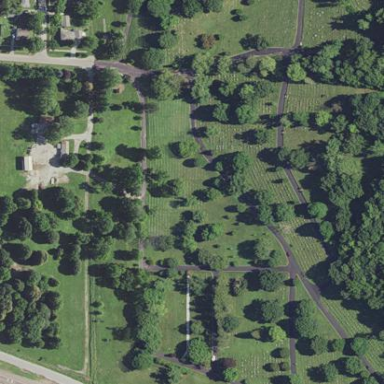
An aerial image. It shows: Cemetery.